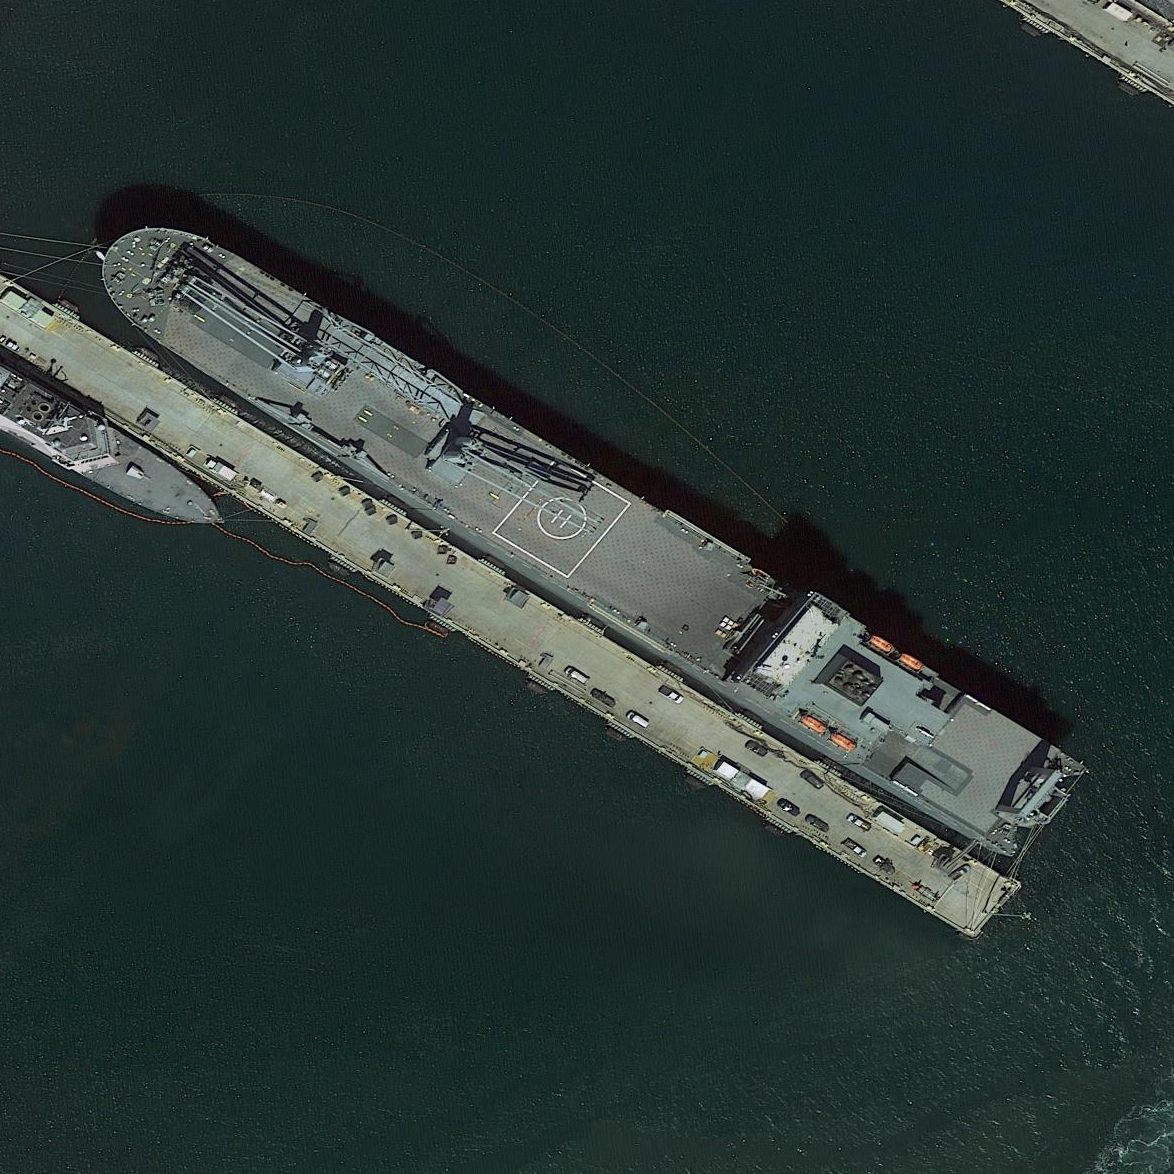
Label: civil